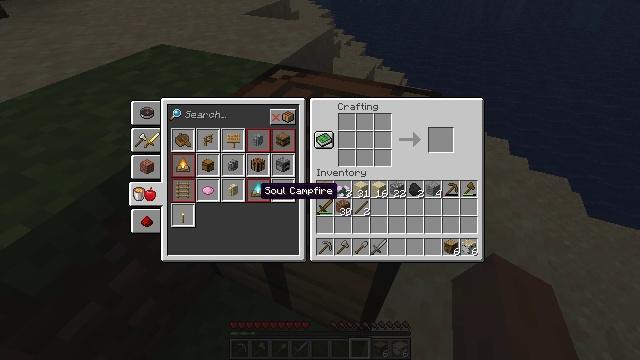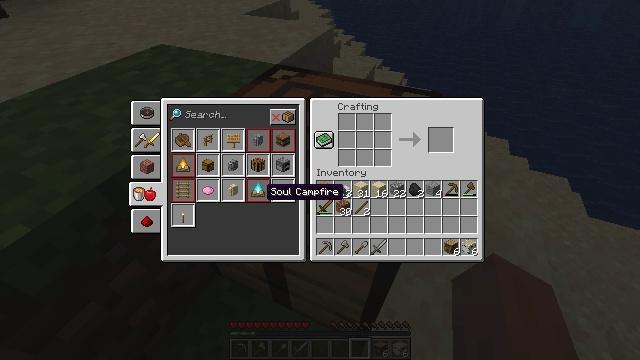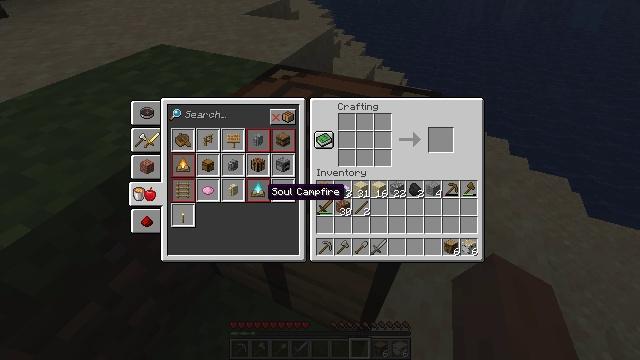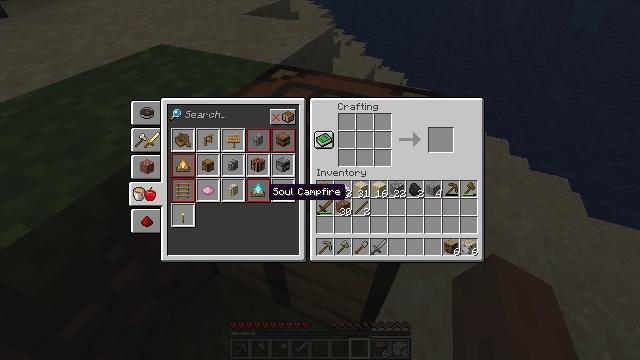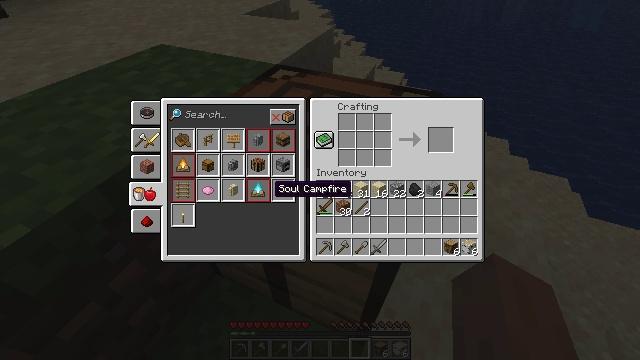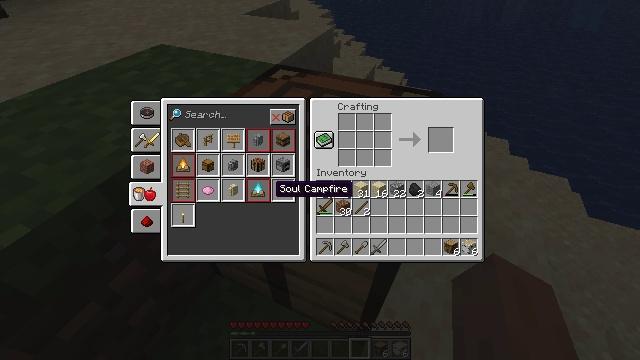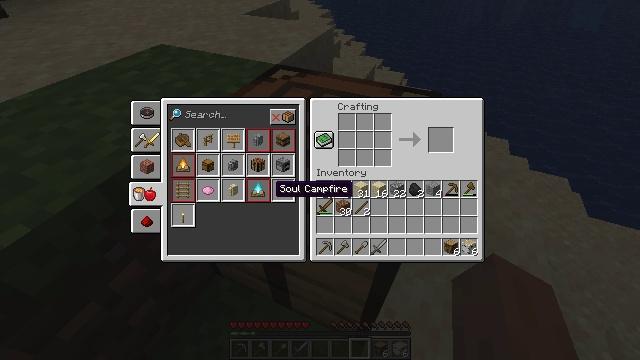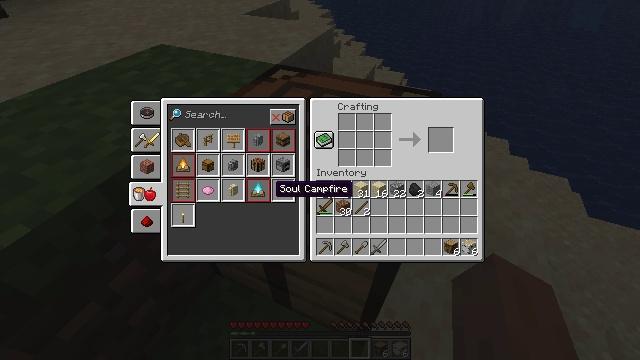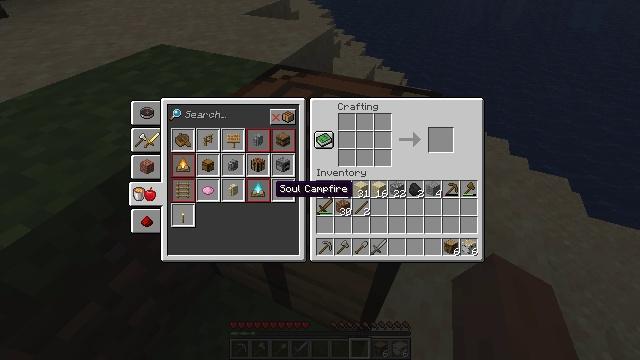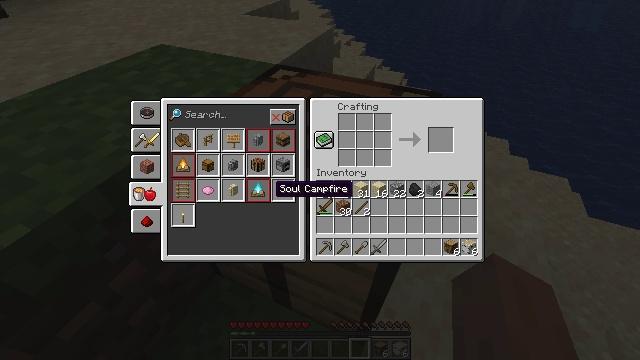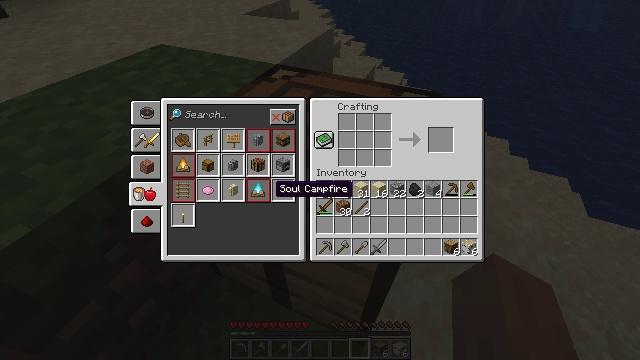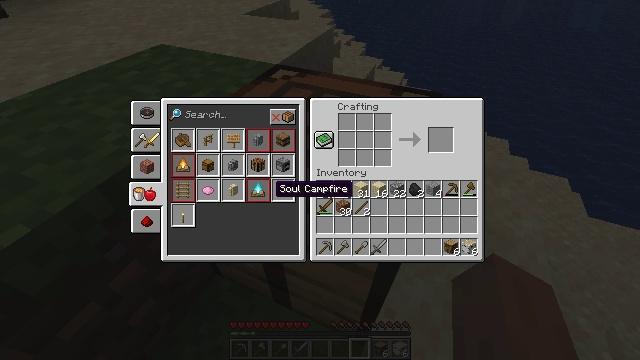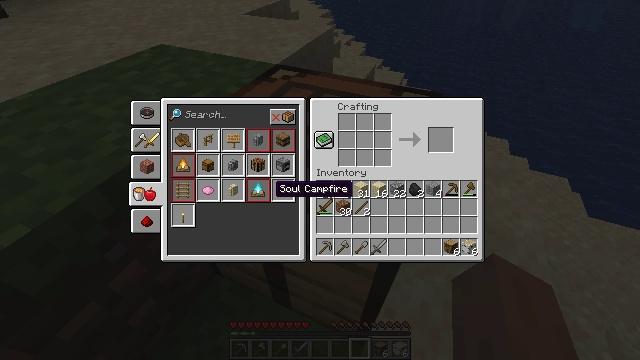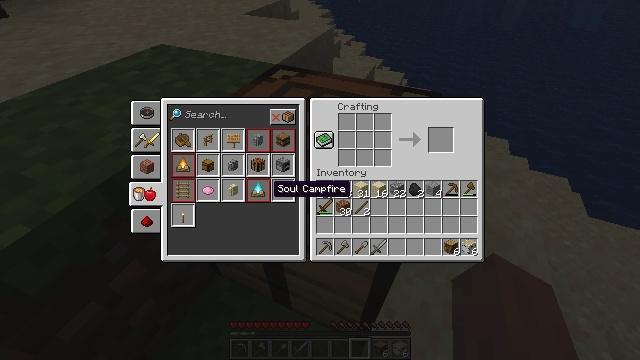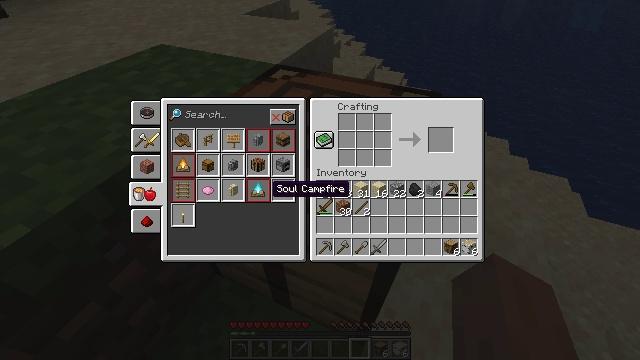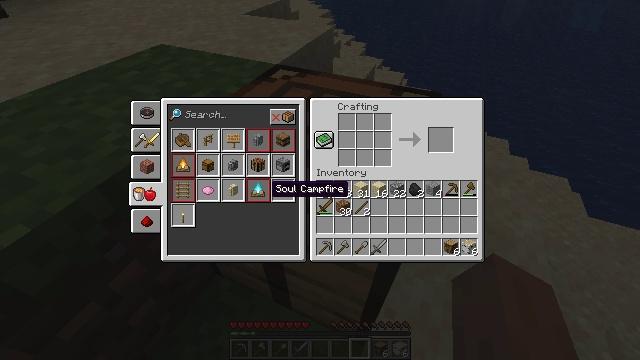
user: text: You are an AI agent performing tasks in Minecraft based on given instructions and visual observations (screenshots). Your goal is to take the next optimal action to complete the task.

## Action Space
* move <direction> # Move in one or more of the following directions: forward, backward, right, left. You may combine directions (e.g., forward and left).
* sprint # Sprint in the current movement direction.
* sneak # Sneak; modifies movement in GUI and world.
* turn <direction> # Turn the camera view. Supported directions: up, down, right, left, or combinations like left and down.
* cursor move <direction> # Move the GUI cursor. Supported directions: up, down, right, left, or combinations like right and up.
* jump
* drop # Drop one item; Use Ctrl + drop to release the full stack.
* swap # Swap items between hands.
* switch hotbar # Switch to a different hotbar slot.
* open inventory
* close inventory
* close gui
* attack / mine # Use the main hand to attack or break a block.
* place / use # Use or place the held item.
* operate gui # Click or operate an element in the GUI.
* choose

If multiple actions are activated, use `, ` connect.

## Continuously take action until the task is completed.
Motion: motion action
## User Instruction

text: Convert birch logs to birch wood.
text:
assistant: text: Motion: no_op
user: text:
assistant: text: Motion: no_op
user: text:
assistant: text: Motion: no_op
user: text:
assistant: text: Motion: no_op
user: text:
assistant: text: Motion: no_op
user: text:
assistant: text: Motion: no_op
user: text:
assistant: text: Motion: no_op
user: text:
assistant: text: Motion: no_op
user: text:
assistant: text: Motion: no_op
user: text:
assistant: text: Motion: no_op
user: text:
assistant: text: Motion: no_op
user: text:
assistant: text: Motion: no_op
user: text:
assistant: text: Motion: no_op
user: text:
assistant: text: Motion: no_op
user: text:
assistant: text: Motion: no_op
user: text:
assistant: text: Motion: no_op
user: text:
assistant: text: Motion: no_op
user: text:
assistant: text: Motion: no_op
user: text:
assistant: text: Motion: no_op
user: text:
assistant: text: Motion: no_op
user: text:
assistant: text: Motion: no_op
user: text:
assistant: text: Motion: no_op
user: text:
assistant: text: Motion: no_op
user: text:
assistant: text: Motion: no_op
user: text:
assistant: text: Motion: no_op
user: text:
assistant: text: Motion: no_op
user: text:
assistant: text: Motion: no_op
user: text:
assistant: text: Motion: no_op
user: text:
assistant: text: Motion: no_op
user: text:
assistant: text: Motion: no_op